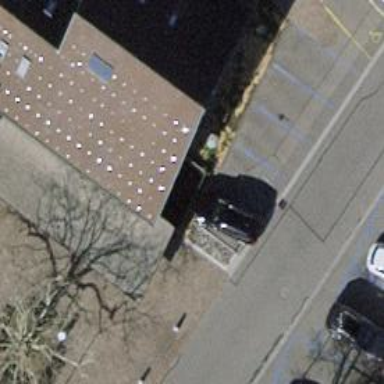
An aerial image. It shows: Charging station.